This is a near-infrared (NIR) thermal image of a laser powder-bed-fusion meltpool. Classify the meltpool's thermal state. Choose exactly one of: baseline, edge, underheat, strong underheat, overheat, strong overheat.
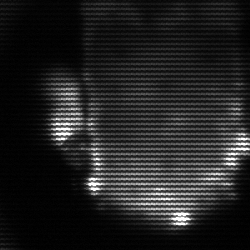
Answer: baseline